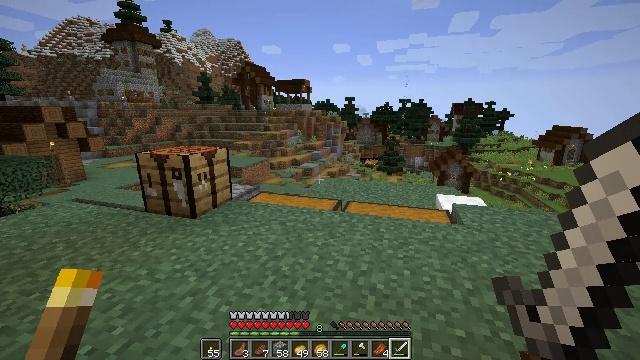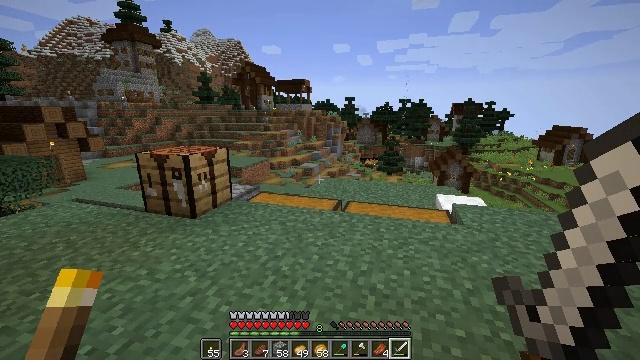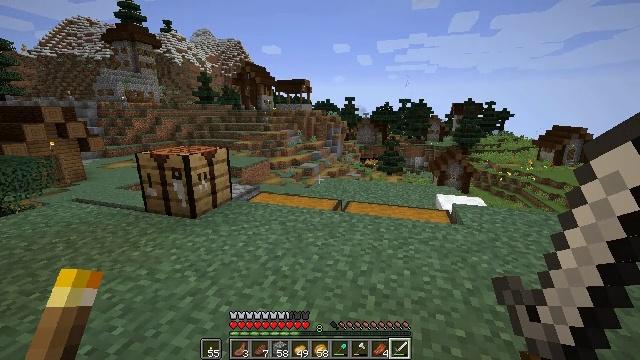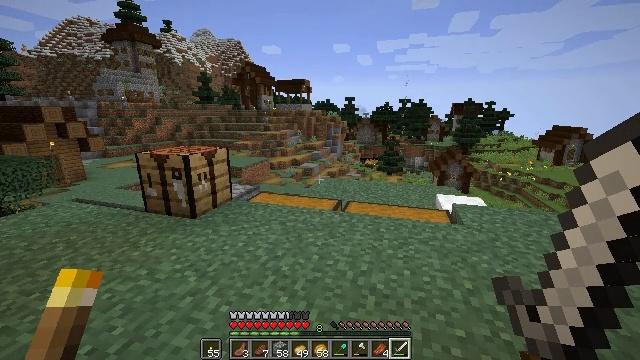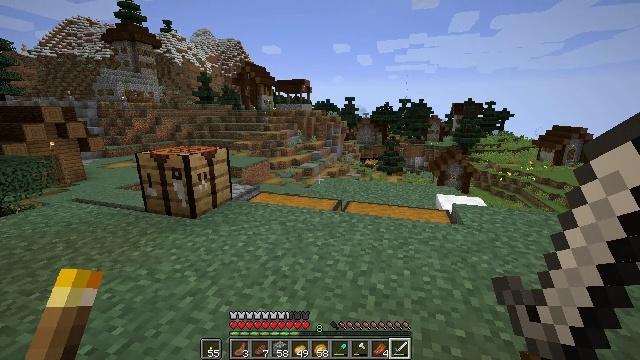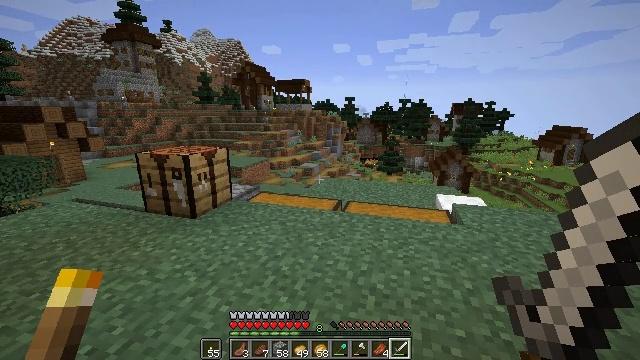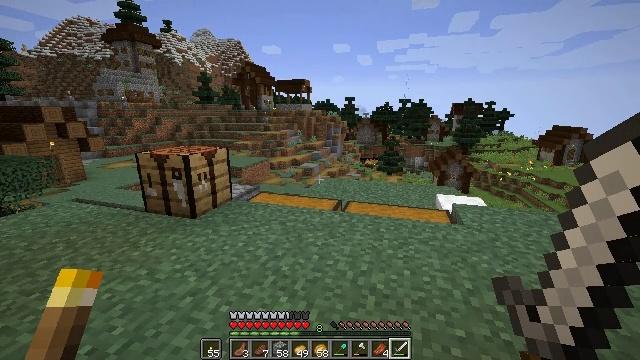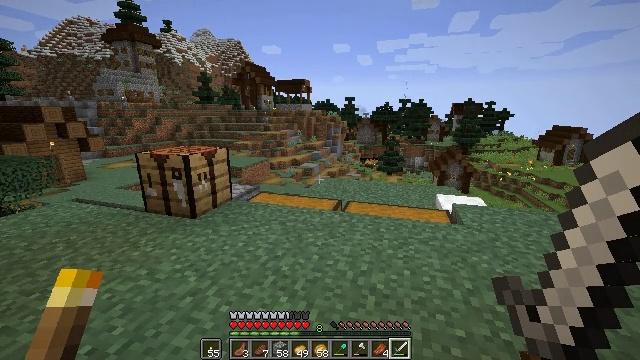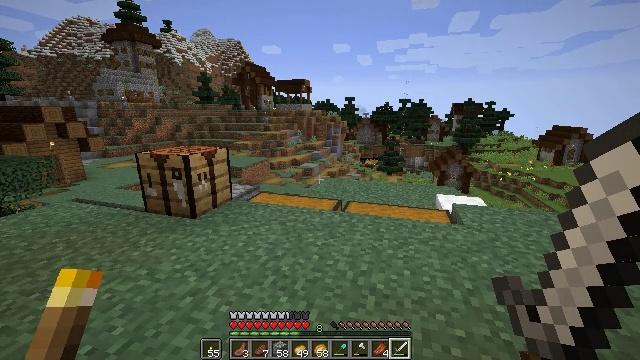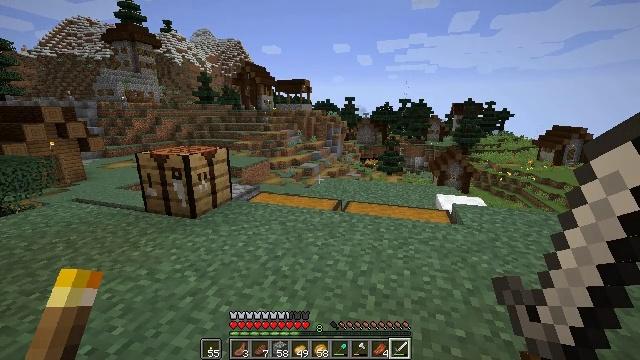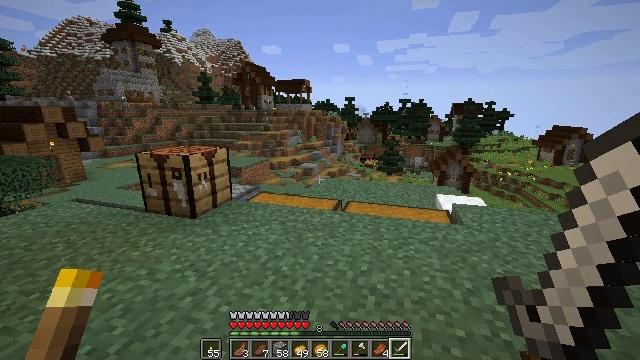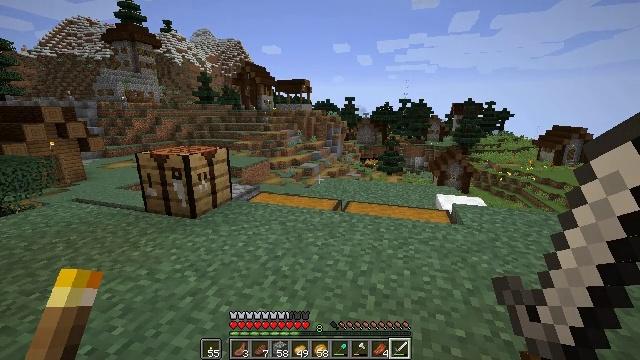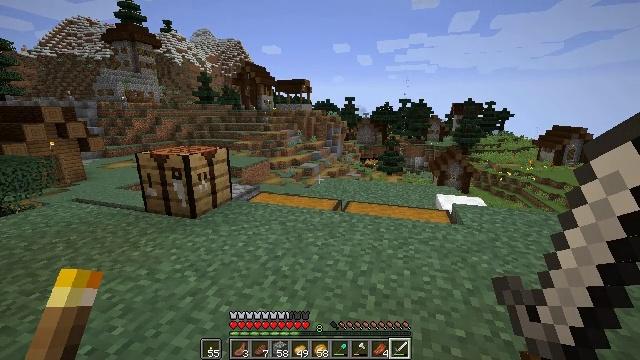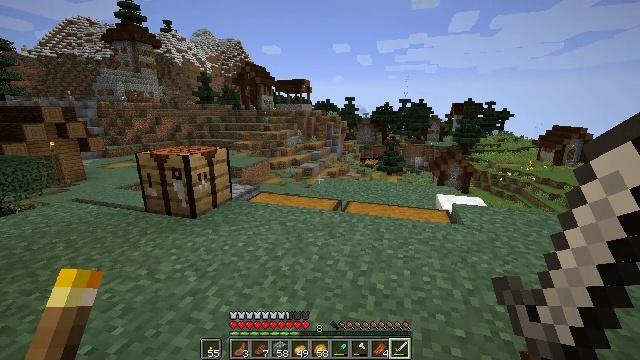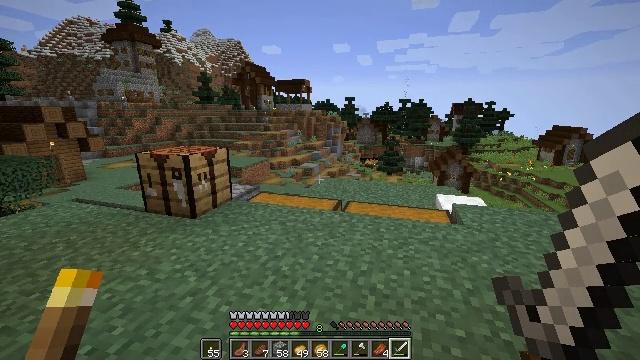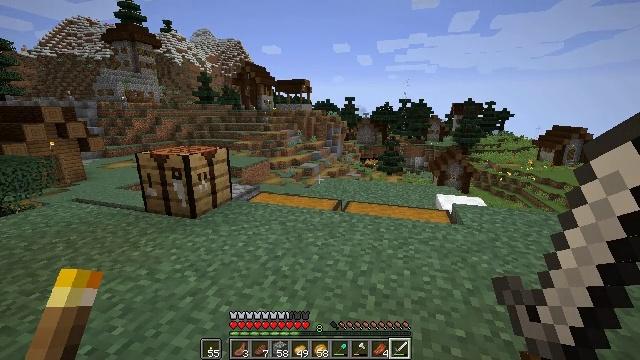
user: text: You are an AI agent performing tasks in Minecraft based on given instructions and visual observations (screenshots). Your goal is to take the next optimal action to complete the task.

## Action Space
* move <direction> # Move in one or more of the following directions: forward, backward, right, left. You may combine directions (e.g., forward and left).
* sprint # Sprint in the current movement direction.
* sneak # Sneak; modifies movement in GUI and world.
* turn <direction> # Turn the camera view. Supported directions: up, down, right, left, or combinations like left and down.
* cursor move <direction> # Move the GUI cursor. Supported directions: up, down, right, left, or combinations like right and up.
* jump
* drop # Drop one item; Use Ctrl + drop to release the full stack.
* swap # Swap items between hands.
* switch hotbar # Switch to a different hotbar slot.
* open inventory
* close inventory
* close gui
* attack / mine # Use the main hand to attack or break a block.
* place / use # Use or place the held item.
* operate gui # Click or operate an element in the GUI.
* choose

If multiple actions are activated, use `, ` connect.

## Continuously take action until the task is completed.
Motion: motion action
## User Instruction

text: Craft a baked potato using a furnace.
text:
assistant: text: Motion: no_op
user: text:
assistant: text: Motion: no_op
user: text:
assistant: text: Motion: no_op
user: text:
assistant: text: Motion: no_op
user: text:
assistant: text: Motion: no_op
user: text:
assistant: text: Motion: no_op
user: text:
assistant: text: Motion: no_op
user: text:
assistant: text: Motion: no_op
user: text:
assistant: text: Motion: no_op
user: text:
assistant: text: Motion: no_op
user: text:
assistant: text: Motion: no_op
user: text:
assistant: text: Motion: no_op
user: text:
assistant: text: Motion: no_op
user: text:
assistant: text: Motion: no_op
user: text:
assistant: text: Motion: no_op
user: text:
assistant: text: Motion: no_op
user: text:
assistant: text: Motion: no_op
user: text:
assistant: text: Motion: no_op
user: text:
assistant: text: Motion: no_op
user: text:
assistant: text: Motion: turn right and down
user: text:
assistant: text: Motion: turn right and down
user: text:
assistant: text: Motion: turn right
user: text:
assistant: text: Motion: no_op
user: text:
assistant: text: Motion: move forward
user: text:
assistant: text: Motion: move forward, turn left and down
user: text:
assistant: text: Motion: move forward, turn left
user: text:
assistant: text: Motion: move forward, turn left and down
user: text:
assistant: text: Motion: move forward, turn left and down
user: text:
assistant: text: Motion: move forward, turn down
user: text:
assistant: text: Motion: move forward, turn down